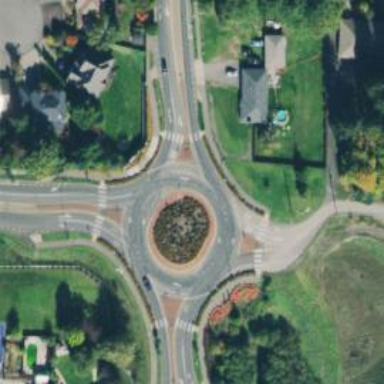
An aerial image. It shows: Tertiary road leading to roundabout.